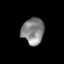
Tissue: prostate
Cell type: Myeloid cells
Senescence score: 0.2503
Nuclear area (px): 571
Mean DAPI intensity: 134.278